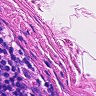
Metastatic tissue present: no